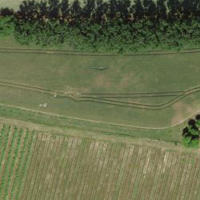
EUNIS habitat code: 52
Species observed at this site:
Erodium cicutarium